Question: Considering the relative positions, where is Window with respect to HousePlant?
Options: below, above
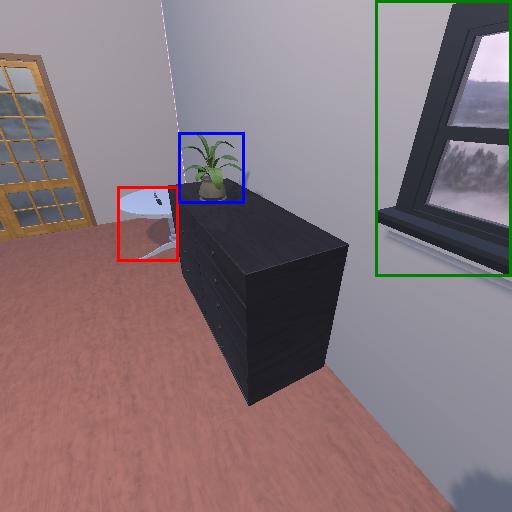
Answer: below